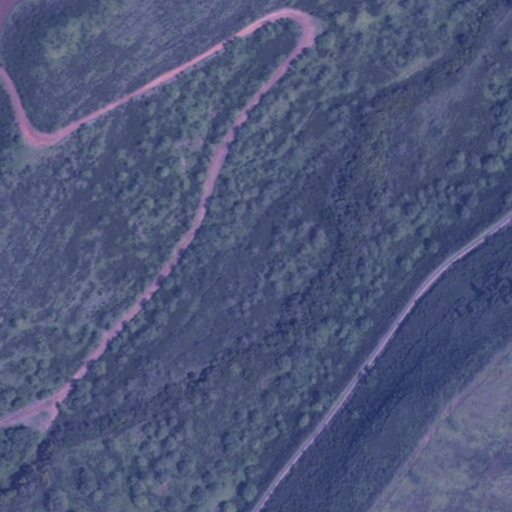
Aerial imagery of valley in Hawaii named Wai‘aka Valley containing only unknown